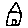
Label: house